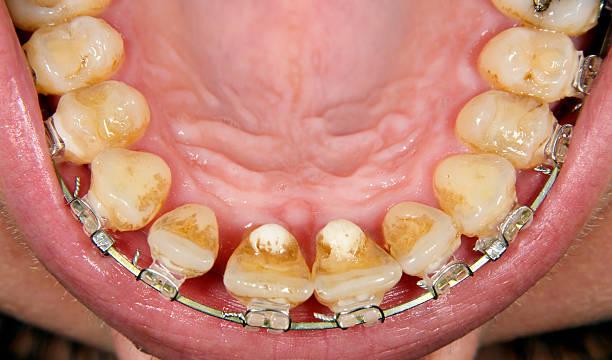
Condition: Calculus